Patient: sex M, age 26
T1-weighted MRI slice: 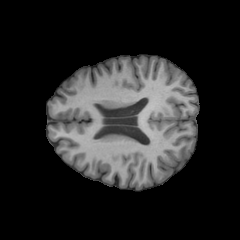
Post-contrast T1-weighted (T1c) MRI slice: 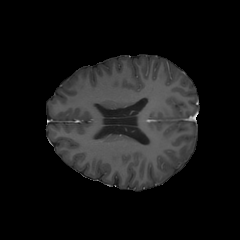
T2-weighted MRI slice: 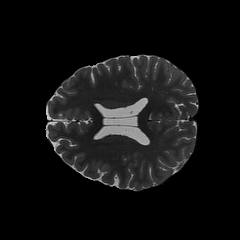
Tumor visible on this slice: no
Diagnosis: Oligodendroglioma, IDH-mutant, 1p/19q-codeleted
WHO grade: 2